Interaction volume radius: 5 \u00c5
Interaction volume height: 10 \u00c5
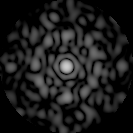
Disorder parameter: 0.8534